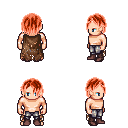
a pixel art fantasy rpg character, male body template, human, light skin, brown tattered cape, metal pants, red bangs hairstyle, maroon shoes, four views (front, back, left, right), 2x2 character sprite sheet, small pixel art, hard edges, no anti-aliasing